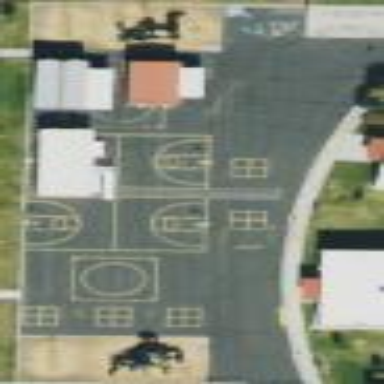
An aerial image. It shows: Schoolyard with asphalt surface.